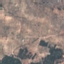
Land use / land cover: PermanentCrop